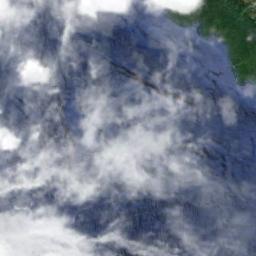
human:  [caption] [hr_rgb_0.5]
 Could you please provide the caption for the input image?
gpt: The white cloud is above green land and blue sea .

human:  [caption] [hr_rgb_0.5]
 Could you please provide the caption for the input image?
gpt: The stratus clouds are located above the surface of the sea .

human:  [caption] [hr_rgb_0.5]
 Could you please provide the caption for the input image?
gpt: Large white clouds on green land and blue sea .

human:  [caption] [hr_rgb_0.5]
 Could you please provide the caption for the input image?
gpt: A thick white cloud floats on the deep blue sea .

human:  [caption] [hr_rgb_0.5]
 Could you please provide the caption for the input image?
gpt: There are many gauzy clouds over a blue sea .